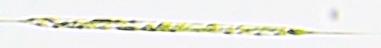
Label: Rhizosolenia